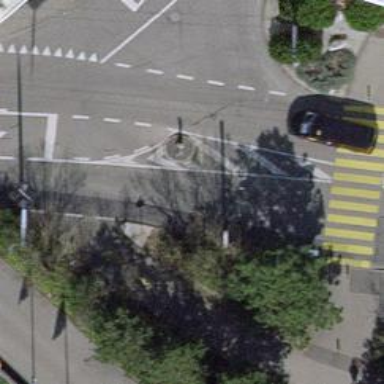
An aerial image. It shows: Traffic calming island.